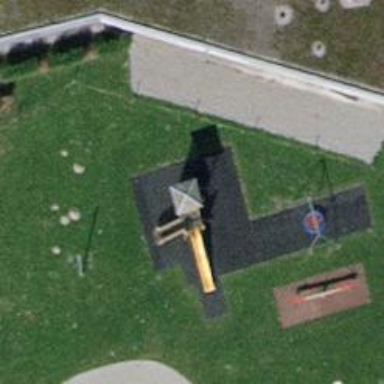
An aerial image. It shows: Playground area for leisure activities on the land.